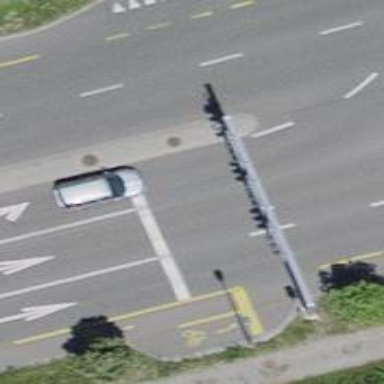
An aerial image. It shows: Secondary road with advisory cycle lane made of asphalt.